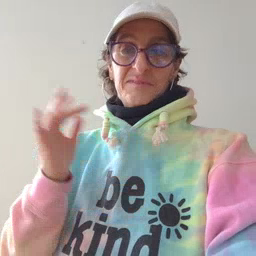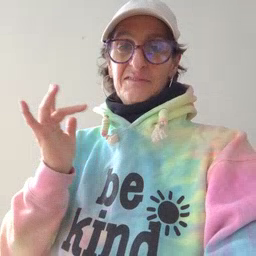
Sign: yucky